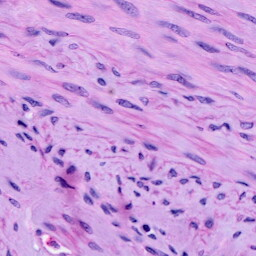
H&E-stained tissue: Cervix